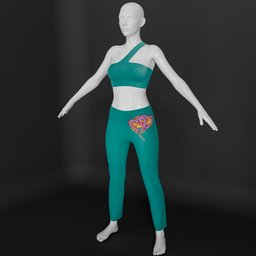
Label: people